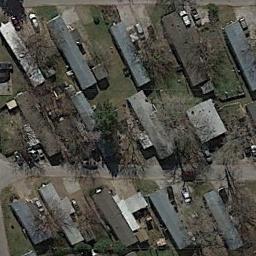
Label: residential